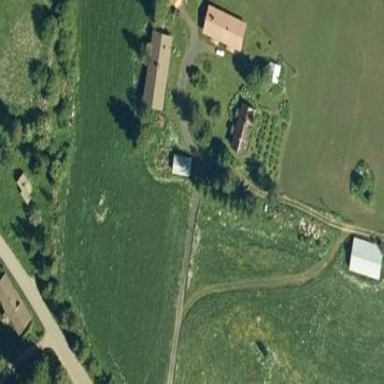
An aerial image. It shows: Farmyard area.